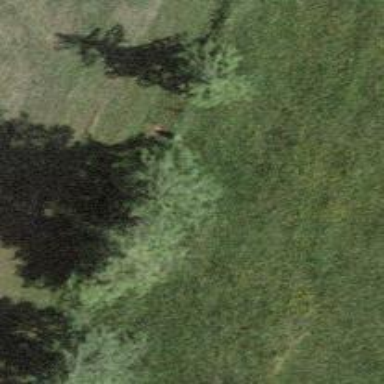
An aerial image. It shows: Row of trees in natural setting.